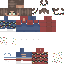
A female human skin with medium skin, wearing brown long hair dressed in a blue hoodie and blue pants, featuring a closed mouth.